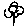
Label: flower